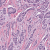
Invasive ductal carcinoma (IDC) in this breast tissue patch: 1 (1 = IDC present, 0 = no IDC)